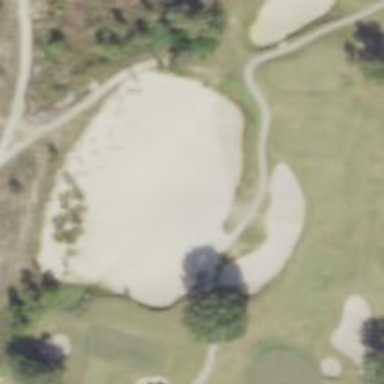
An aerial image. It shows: Golf bunker filled with sandy terrain.